Question: I have a maven pom project with defined 'distributionManagement' section in 'pom.xml'
'''
<project>
...
<distributionManagement>
<repository>
<id>my-repo</id>
<url>http://nexus.my.local/repository/my-private</url>
</repository>
</distributionManagement>
</project>
'''
in the 'settings.xml' file I have set up the 'servers' section
'''
<servers>
<server>
<id>my-repo</id>
<username>${env.CI_DEPLOY_USERNAME}</username>
<password>${env.CI_DEPLOY_PASSWORD}</password>
</server>
</servers>
'''
in jenkins, I binded the credentials to these variables

But doing 'mvn clean deploy' gives me following error
'''
[ERROR] Failed to execute goal org.apache.maven.plugins:maven-deploy-plugin:2.7:deploy (default-deploy) on project XY:
Failed to deploy artifacts:
Could not transfer artifact XY:pom:1.0.0 from/to my-repo (http://nexus.my.local/repository/my-private):
Failed to transfer file: http://nexus.my.local/repository/my-private/XY-1.0.0.pom.
Return code is: 401, ReasonPhrase: Unauthorized. -> [Help 1]
'''
When I echoed the variable '${CI_DEPLOY_USERNAME}' in shell before build, it gave me '****' output -> I think that is ok.
Where else should I provide the variables? Is my project's 'settings.xml' get used in maven deploy command?
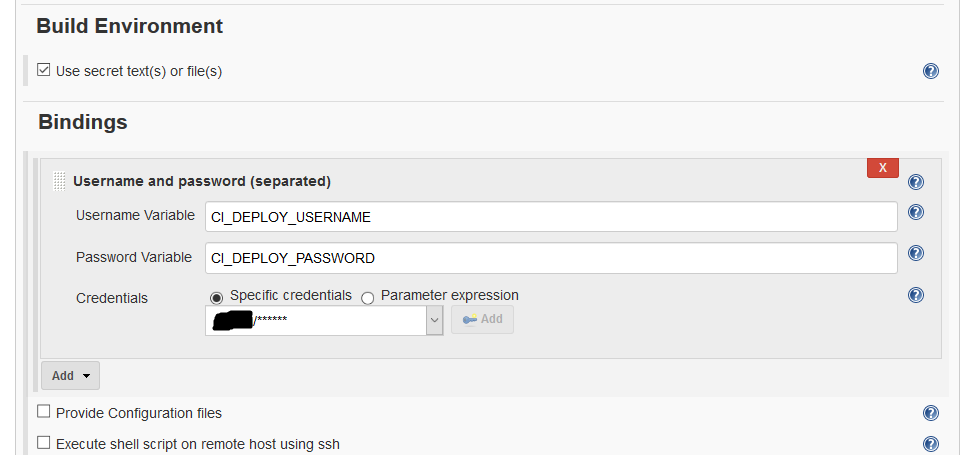
Answer: Using environment variables as properties in Maven requires that they're prefixed with 'env.', so it should be:
'''
<servers>
<server>
<id>my-repo</id>
<username>${env.CI_DEPLOY_USERNAME}</username>
<password>${env.CI_DEPLOY_PASSWORD}</password>
</server>
</servers>
'''
:
<URL>